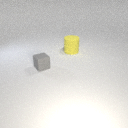
large yellow rubber cylinder to the right of small gray rubber cube